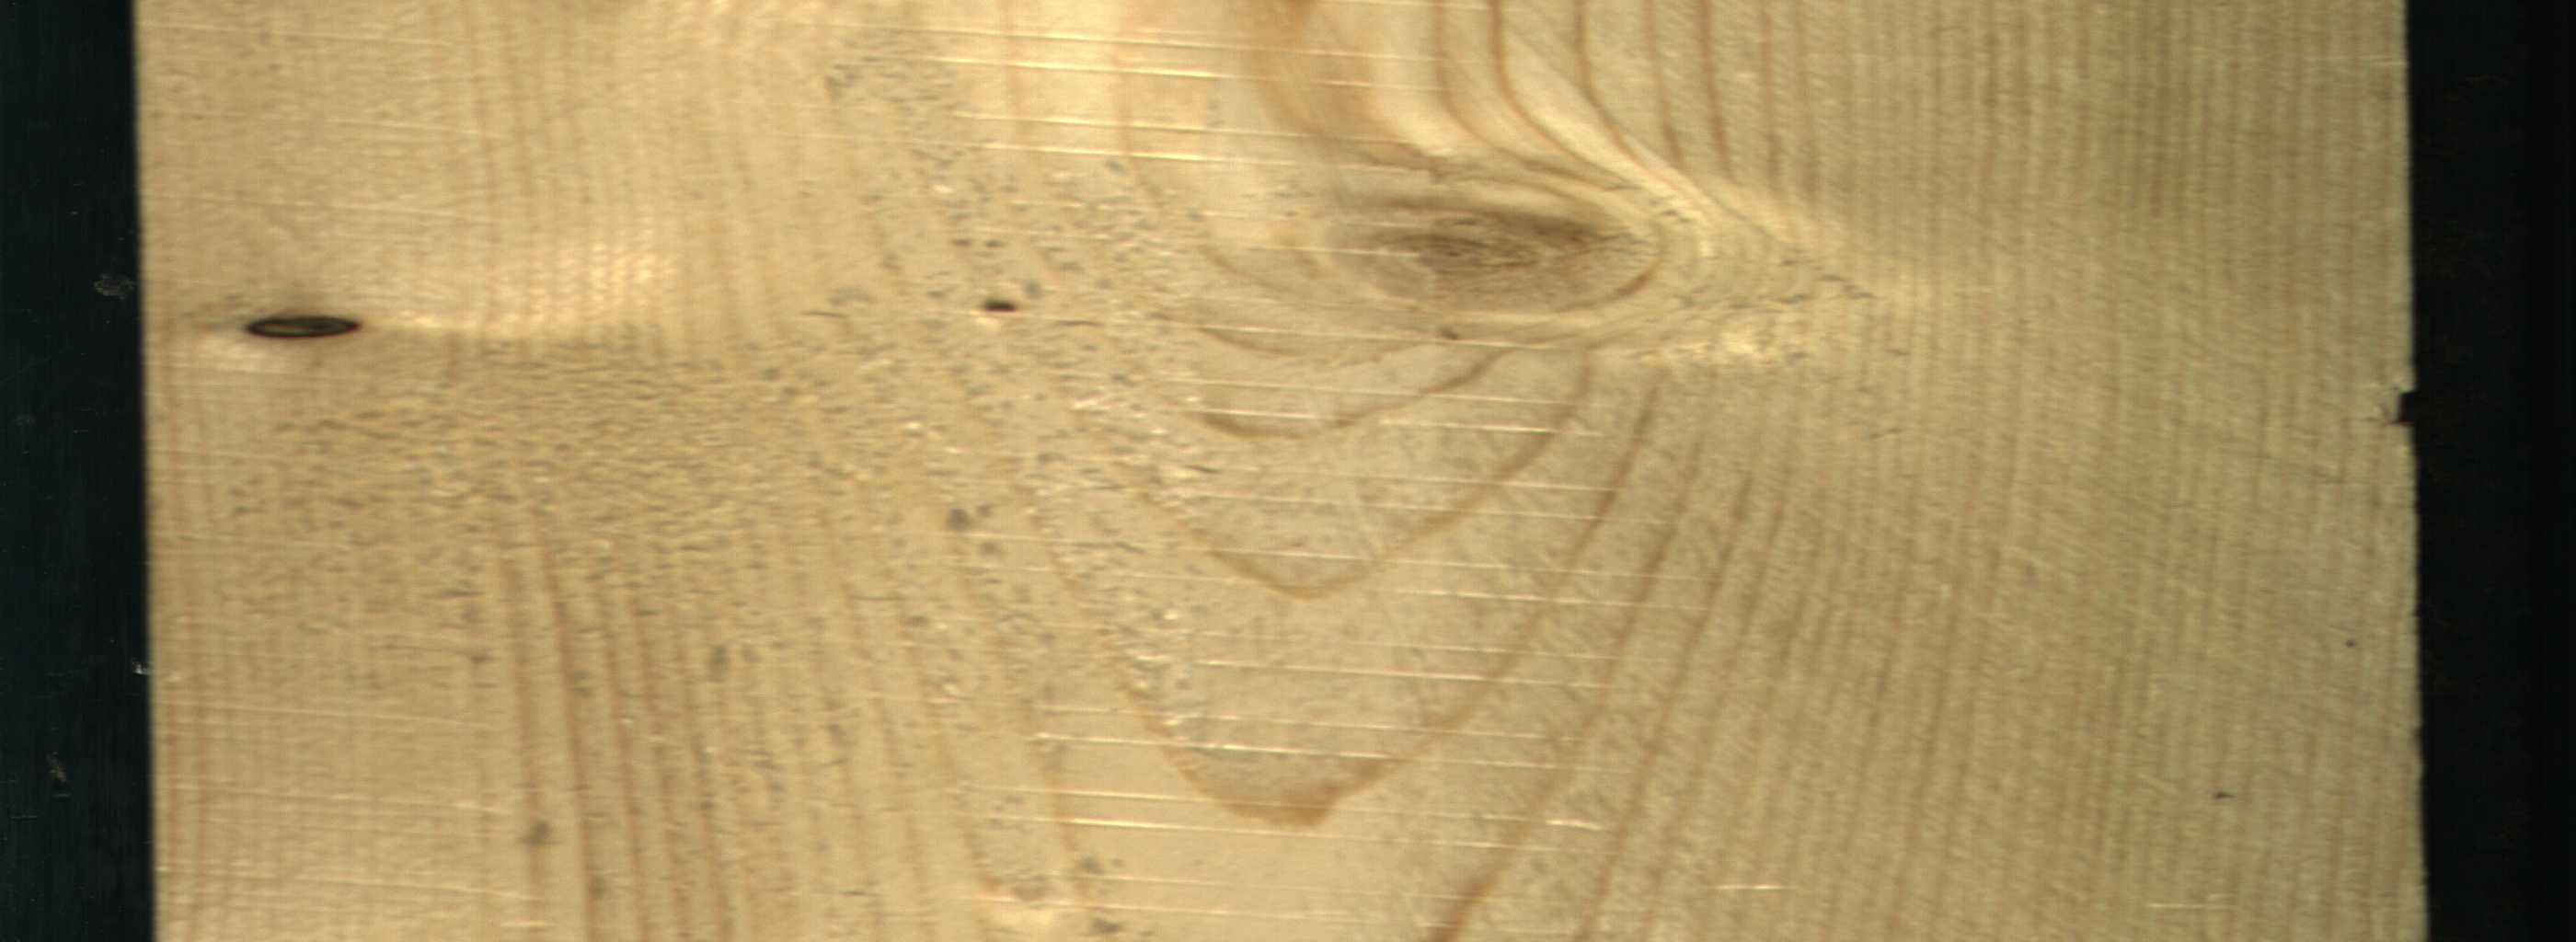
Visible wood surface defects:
Dead_Knot
Live_Knot